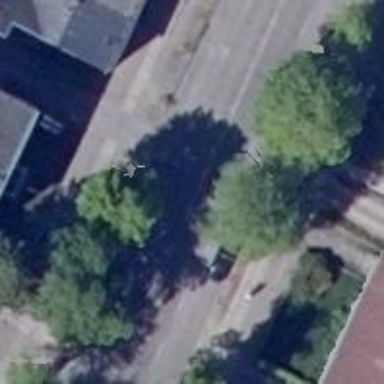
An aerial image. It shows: Secondary road with separate sidewalks and cycleways.